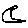
Label: moon